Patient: sex M, age 26
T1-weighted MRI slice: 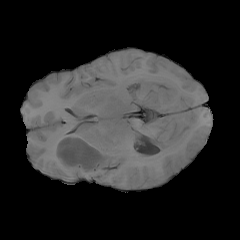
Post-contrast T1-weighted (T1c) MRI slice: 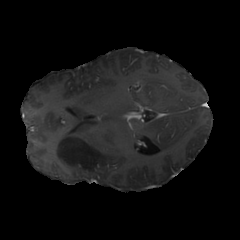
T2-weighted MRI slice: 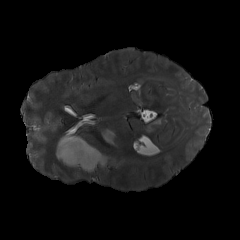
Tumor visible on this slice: yes
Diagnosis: Astrocytoma, IDH-mutant
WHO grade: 4